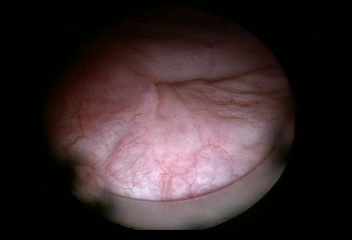
Modality: WLC
Class: Normal mucosa
Bladder cancer association: No